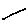
Label: line